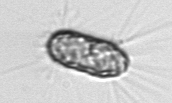
Label: Corethron_hystrix